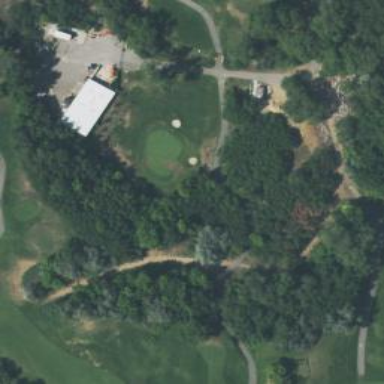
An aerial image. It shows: Golf hole.